Question: How do I add a paremeter to the chrome browser when starting the browser?
I try to view a local copy of a copercube 3d plug-in to a chrome browser, I get this error:

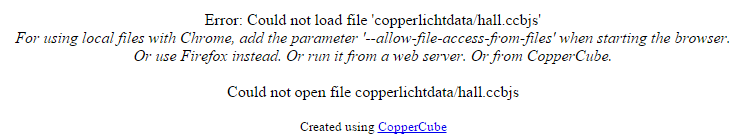
Answer: Follow instructions from <URL>. Instead of typing --incognito, type --allow-file-access-from-files
Another set of instructions are here: <URL>